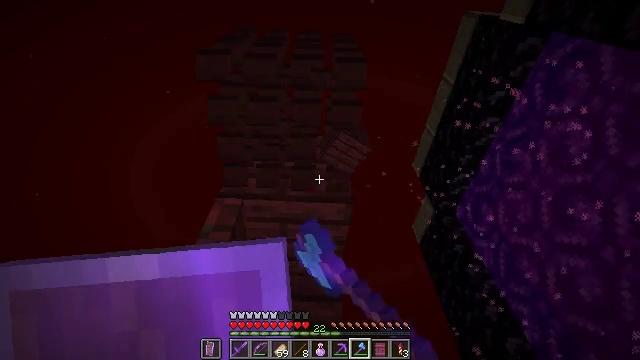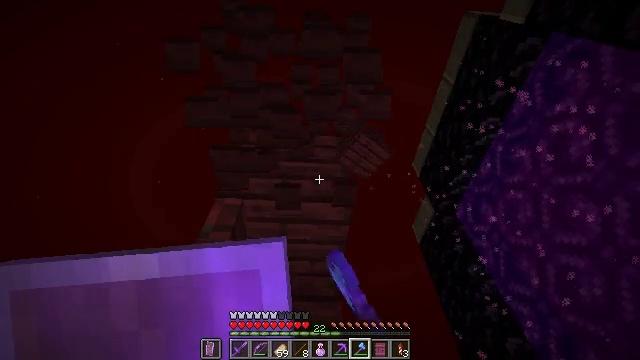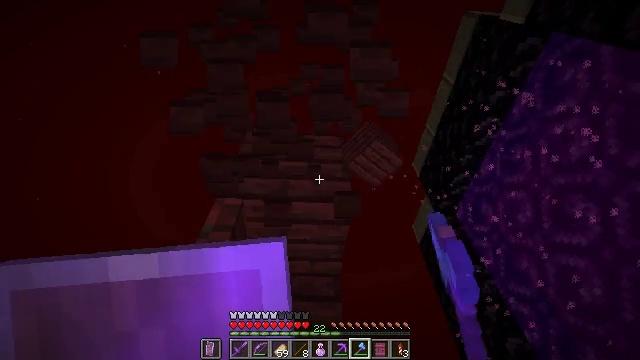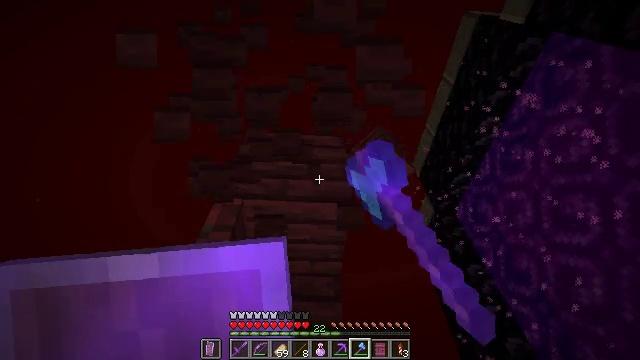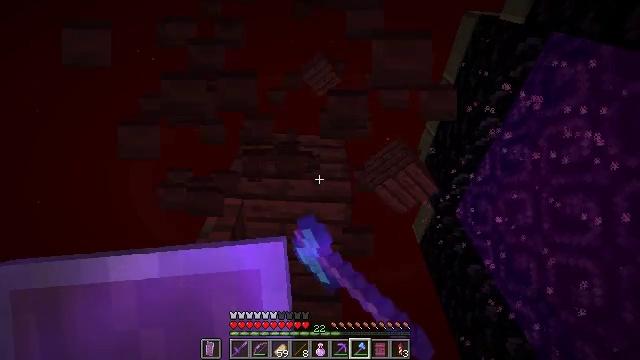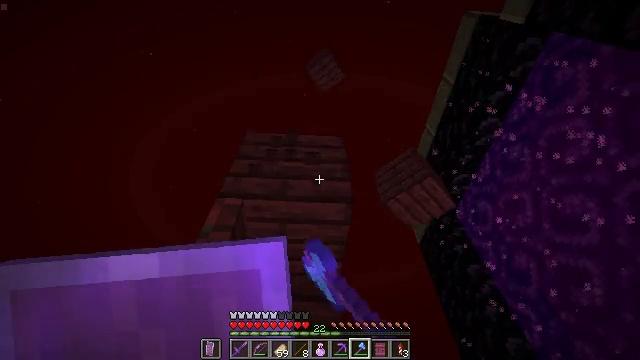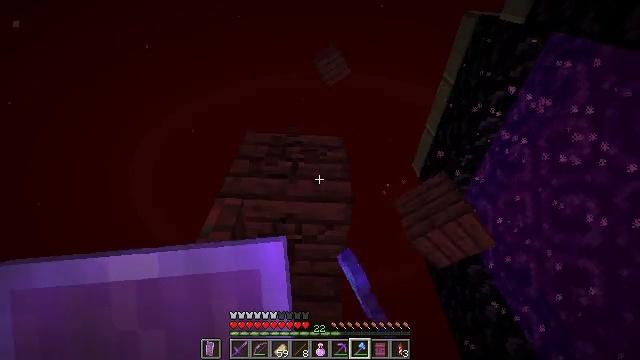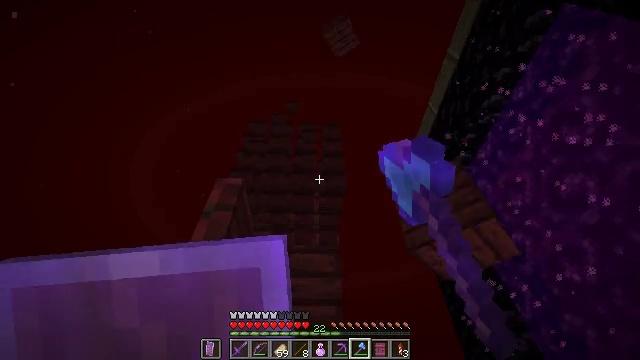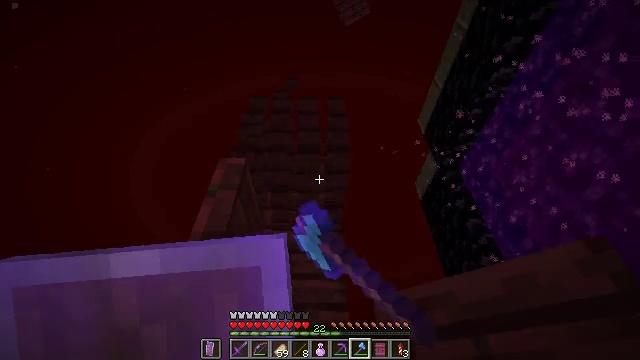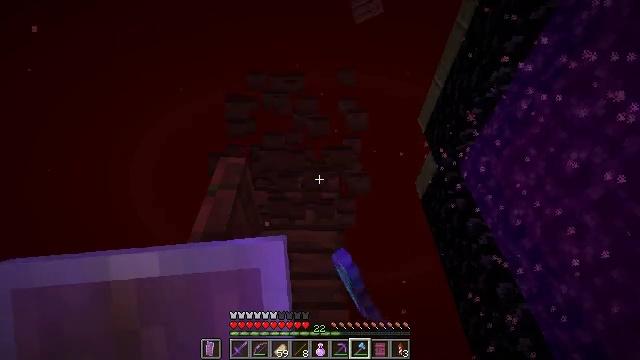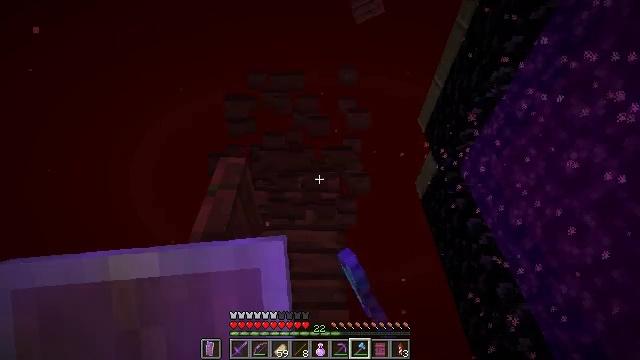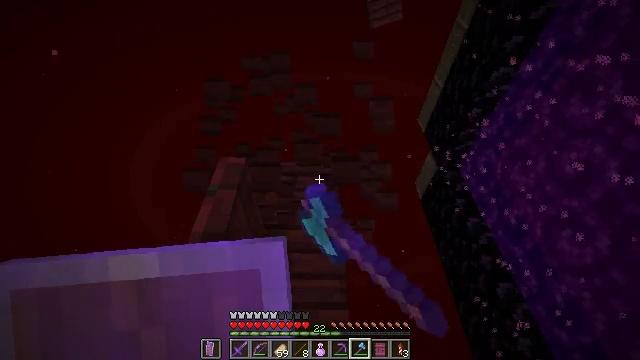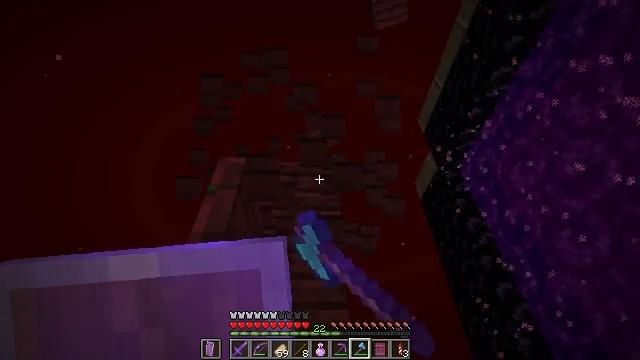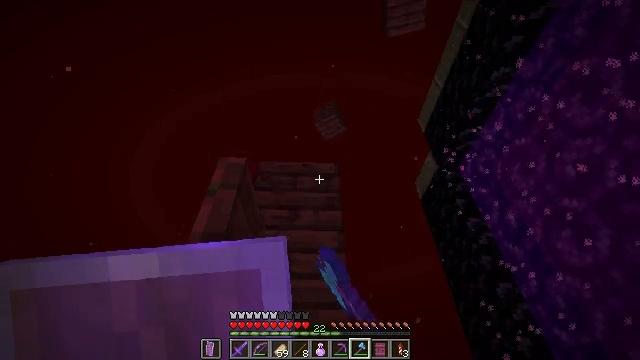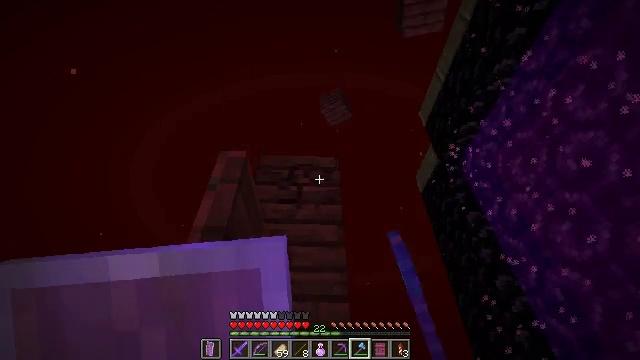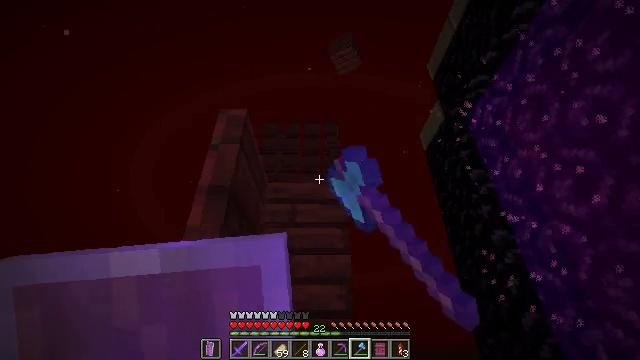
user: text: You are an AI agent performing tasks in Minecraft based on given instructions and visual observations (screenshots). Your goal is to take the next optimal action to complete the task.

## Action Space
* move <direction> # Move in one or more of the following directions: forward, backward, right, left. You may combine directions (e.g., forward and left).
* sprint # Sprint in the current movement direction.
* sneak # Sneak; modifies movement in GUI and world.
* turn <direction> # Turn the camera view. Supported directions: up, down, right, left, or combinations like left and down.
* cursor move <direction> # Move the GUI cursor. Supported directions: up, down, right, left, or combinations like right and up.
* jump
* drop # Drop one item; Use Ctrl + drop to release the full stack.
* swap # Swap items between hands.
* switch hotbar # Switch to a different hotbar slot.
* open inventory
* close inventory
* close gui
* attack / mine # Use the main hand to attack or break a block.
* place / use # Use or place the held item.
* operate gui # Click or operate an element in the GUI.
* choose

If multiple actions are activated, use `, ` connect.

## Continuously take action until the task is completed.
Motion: motion action
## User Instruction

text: Collect crimson planks from the environment.
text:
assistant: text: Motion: attack / mine
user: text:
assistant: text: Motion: attack / mine
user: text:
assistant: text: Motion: attack / mine
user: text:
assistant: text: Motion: attack / mine
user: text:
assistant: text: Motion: attack / mine
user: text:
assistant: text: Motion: attack / mine
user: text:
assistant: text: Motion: turn down, attack / mine
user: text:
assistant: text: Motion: turn down, attack / mine
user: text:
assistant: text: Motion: attack / mine
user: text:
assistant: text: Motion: attack / mine
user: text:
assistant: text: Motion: attack / mine
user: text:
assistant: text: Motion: attack / mine
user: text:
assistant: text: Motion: attack / mine
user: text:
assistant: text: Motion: turn down, attack / mine
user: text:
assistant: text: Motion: turn down, attack / mine
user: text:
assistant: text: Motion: turn down, attack / mine
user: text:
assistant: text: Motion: turn down, attack / mine
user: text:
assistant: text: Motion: attack / mine
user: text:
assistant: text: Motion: attack / mine
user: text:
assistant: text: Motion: attack / mine
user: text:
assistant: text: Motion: attack / mine
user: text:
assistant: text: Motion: turn down, attack / mine
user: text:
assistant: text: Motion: turn down, attack / mine
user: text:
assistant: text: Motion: turn down, attack / mine
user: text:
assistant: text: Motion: turn down, attack / mine
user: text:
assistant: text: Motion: attack / mine
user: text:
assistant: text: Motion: attack / mine
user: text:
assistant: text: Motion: attack / mine
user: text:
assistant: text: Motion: attack / mine
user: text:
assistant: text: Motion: turn down, attack / mine